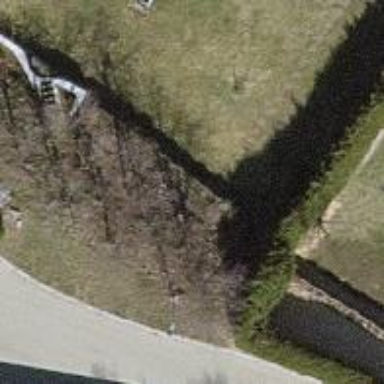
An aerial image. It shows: Hedge barrier.